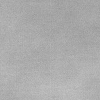
Atmospheric dust classification: dusty